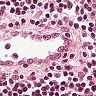
Metastatic tissue present: no